Question: Maybe an over elaborate title. Basically think of an email inbox. I have a table
as so:

As you can see, it is a recursive table, very simple, just has the parentID of a message, and as you can see with the green highlight ring, the end of the "chain" is when there is a NULL for the parentID.
What I need is to provide (for example) the INBOXID of 12, and return back all parents.. in this example I should get 1 record back which is INBOXID of 11.
In the second example, I should be able to pass in INBOXID of 9, but this time I should get back rows INBOXID 8,7 and 1
I did have some success with the following query:
'''
with q as
(
select inboxid, parentid
from bizzbox
union all
select a.inboxid, a.parentid
from bizzbox a
inner join q on q.inboxID = a.parentID
)
select distinct * from q
'''
.. but of course it returns all of the parents for any of the rows.. I know it is probably something really stupidly simple like a where clause on one of the selects.. but having tried it (i.e. to parameterize the passing in of the start point inboxid), I can't quite see what I need to do???
Any help much appreciated!!!!!
David.
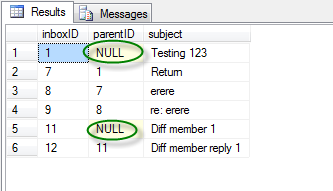
Answer: Try with this:
'''
WITH cte
AS ( SELECT InboxID,
ParentID
FROM BIZZBOX
WHERE InboxID = @inboxID
UNION ALL
SELECT prev.InboxID,
prev.ParentID
FROM BIZZBOX prev
INNER JOIN cte curr ON prev.InboxID = curr.ParentID ),
cte1
AS ( SELECT InboxID,
ParentID
FROM BIZZBOX
WHERE InboxID = @inboxID
UNION ALL
SELECT prev.InboxID,
prev.ParentID
FROM BIZZBOX prev
INNER JOIN cte1 curr ON prev.ParentID = curr.InboxID )
SELECT * FROM cte
UNION
SELECT * FROM cte1
'''